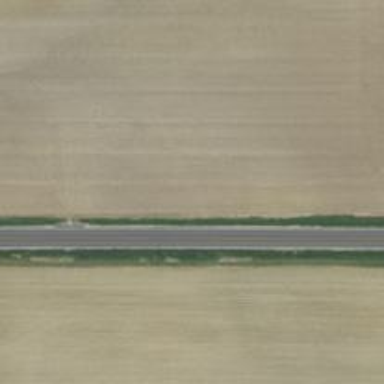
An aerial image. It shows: Secondary road.